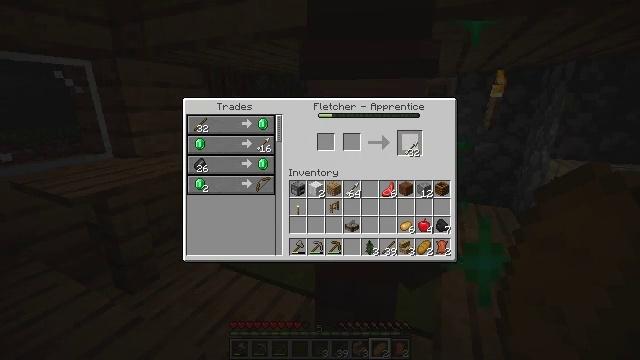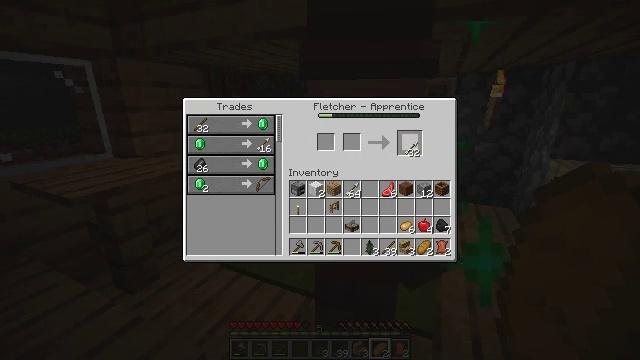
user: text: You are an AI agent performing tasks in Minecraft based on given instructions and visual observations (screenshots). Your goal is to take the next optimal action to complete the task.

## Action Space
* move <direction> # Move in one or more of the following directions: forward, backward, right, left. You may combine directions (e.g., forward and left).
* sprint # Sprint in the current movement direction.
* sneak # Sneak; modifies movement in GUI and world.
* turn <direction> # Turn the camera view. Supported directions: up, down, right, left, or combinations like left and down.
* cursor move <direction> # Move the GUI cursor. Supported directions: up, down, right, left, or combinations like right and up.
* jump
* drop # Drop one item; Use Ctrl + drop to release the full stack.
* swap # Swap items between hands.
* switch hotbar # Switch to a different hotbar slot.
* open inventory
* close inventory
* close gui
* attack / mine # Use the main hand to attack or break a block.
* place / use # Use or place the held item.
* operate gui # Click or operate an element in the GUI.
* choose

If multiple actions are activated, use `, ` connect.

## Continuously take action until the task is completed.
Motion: motion action
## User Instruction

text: Get arrows by crafting with flint, sticks, and feathers.
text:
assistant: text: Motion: operate gui
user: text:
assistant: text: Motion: operate gui